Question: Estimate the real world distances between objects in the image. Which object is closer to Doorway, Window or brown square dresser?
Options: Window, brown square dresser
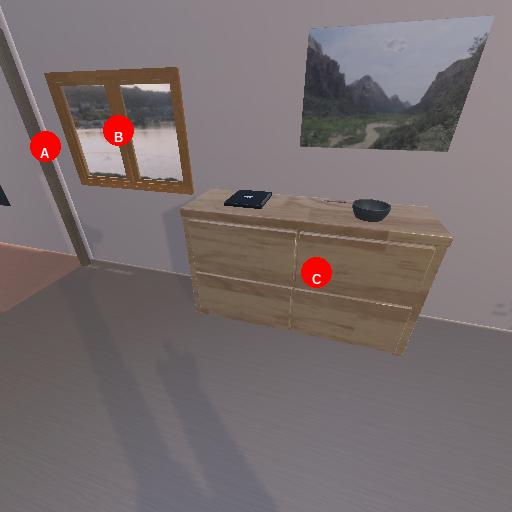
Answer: Window